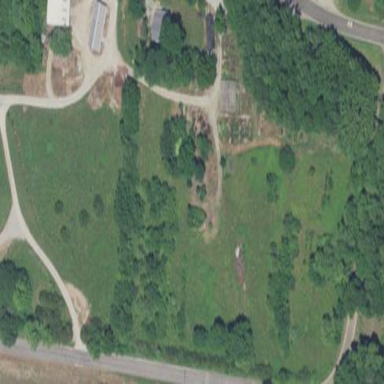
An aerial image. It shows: Farm auxiliary building that serves as garden center.